Field crop: maize
Growth stage: 2
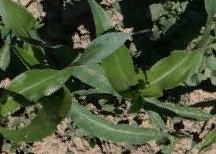
Species: maize